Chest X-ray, PA view. Patient: 56 years old, sex F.
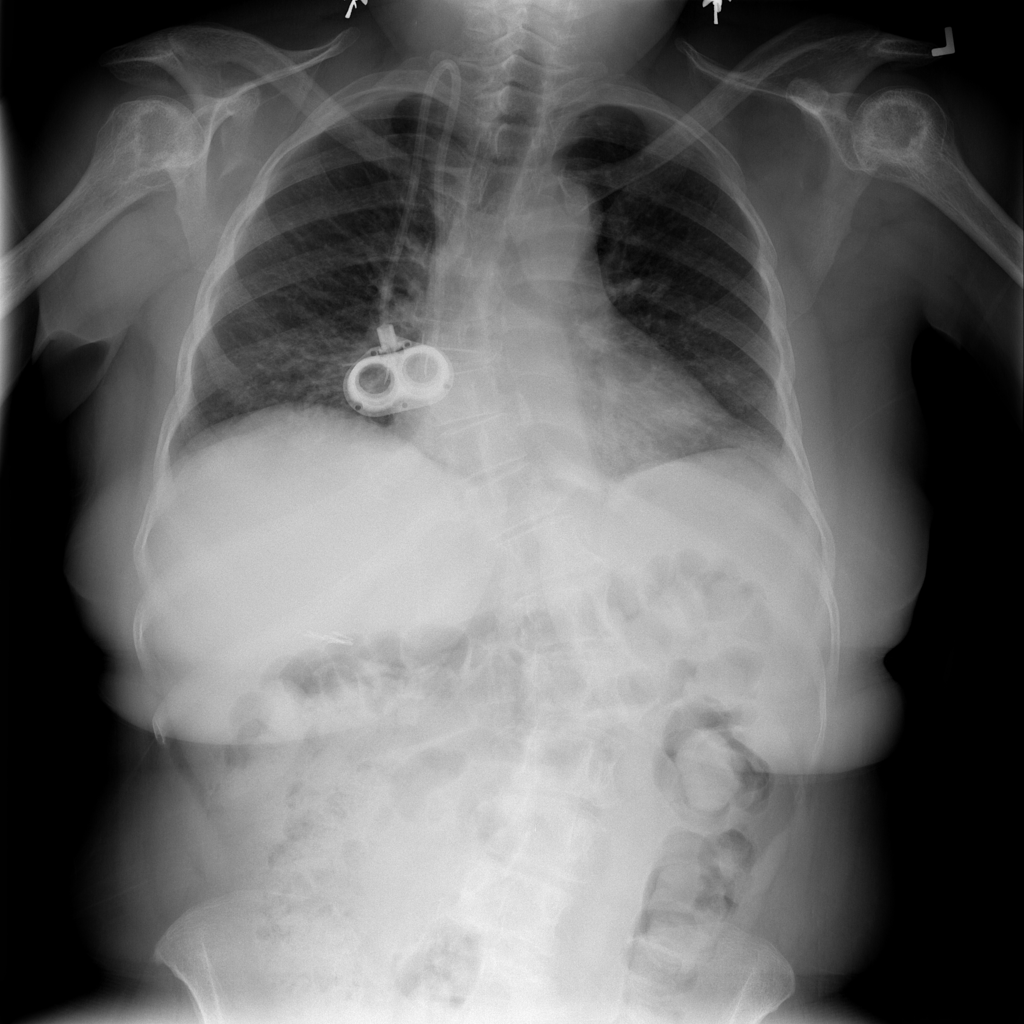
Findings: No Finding